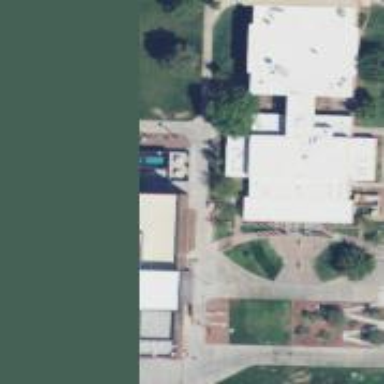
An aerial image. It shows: College building.